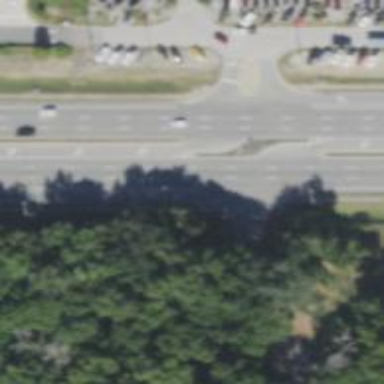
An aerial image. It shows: Primary link road with asphalt surface.